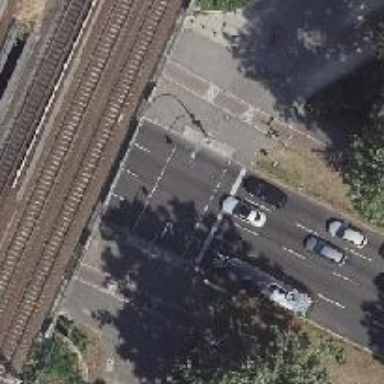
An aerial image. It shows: Asphalt footway.